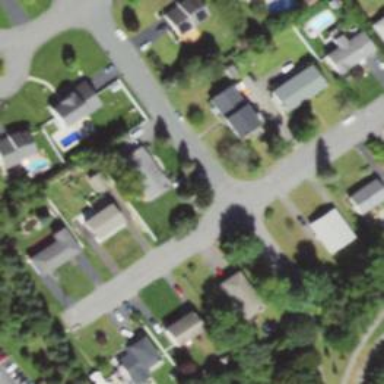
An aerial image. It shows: Residential road.